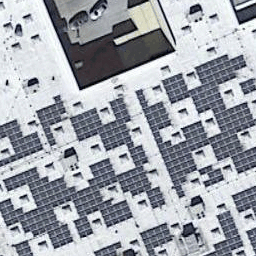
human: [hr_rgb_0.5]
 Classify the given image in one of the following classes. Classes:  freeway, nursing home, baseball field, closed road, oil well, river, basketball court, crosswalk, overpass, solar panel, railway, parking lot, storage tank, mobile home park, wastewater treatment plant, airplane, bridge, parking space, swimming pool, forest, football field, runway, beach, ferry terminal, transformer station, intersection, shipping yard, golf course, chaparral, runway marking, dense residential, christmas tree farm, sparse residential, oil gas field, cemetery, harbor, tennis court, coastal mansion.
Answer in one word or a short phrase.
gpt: solar panel